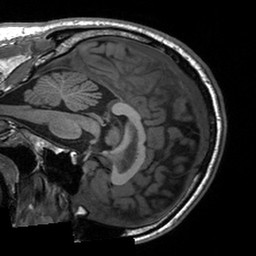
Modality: T1w
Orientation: sagittal
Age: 47
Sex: male
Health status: healthy
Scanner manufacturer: siemens
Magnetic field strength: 3 T
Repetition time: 2 s
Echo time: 0.00197 s